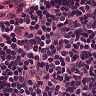
Metastatic tissue present: no